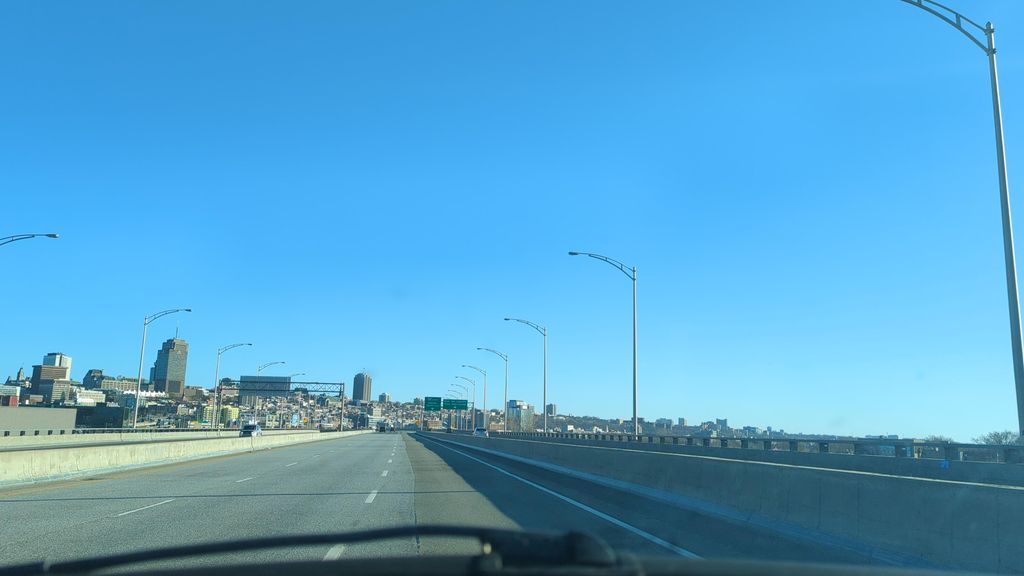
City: quebec_city